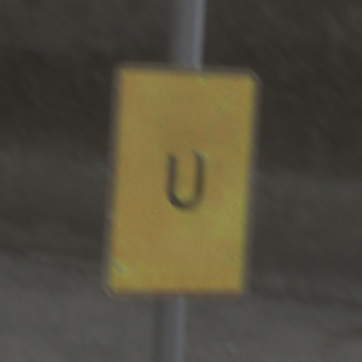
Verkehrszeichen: AnkuendigungOderFortsetzungUmleitungOhnePfeilsymbol
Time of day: Midday
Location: Outdoor (Suburban)
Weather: Overcast
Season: NotSpecified
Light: Natural